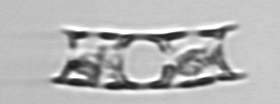
Label: Eucampia